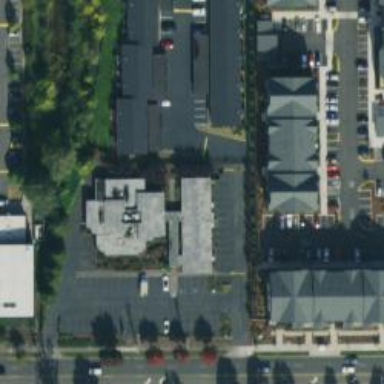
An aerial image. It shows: Healthcare clinic is depicted in the image.